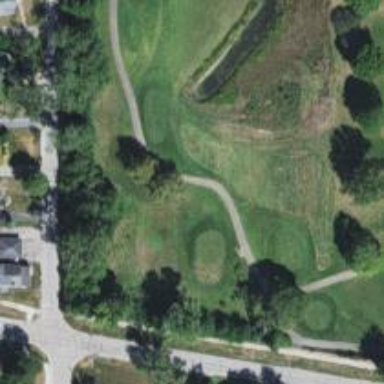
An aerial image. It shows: Path for both roads and golfers.